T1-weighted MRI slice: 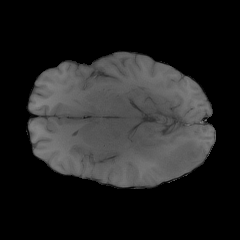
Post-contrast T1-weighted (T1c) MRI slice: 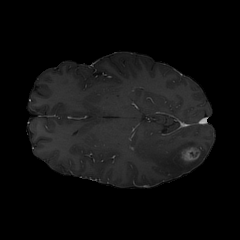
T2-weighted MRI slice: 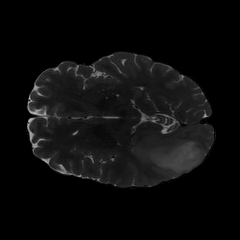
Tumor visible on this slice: yes